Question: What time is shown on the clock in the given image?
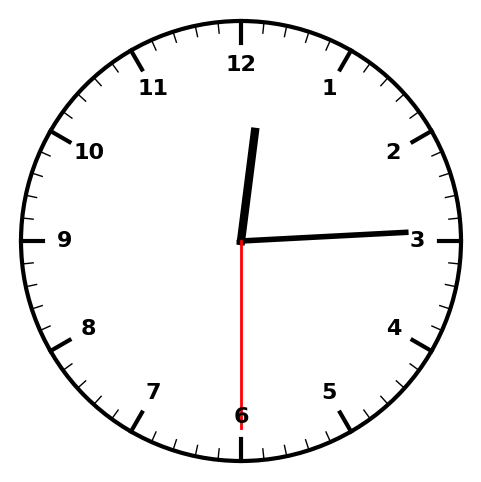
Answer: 12:14:30